Interaction volume radius: 5 \u00c5
Interaction volume height: 10 \u00c5
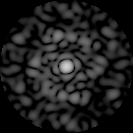
Disorder parameter: 0.8406